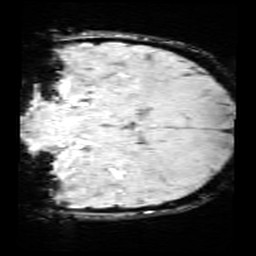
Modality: SWI
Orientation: coronal
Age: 13
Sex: female
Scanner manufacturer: siemens
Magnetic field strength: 3 T
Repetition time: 0.027 s
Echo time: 0.02 s